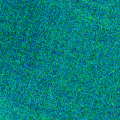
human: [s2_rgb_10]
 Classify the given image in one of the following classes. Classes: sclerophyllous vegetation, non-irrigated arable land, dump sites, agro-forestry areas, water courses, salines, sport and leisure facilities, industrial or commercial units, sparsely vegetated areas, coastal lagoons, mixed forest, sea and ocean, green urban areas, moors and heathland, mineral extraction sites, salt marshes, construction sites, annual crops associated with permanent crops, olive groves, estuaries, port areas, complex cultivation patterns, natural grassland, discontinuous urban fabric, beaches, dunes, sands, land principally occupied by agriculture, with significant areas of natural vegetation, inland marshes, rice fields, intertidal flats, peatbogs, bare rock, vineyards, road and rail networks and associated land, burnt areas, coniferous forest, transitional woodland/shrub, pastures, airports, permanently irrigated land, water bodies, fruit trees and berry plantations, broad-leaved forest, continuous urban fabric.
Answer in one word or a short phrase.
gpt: sea and ocean